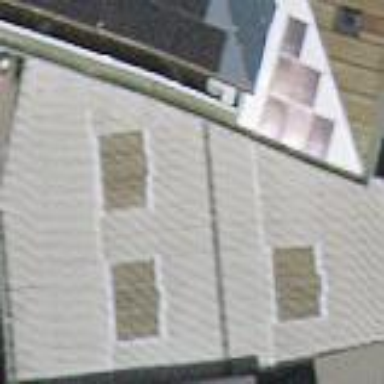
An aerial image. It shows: View of roof of building.